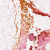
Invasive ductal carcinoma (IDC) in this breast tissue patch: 0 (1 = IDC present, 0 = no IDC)